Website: lowes
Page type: order-tracking
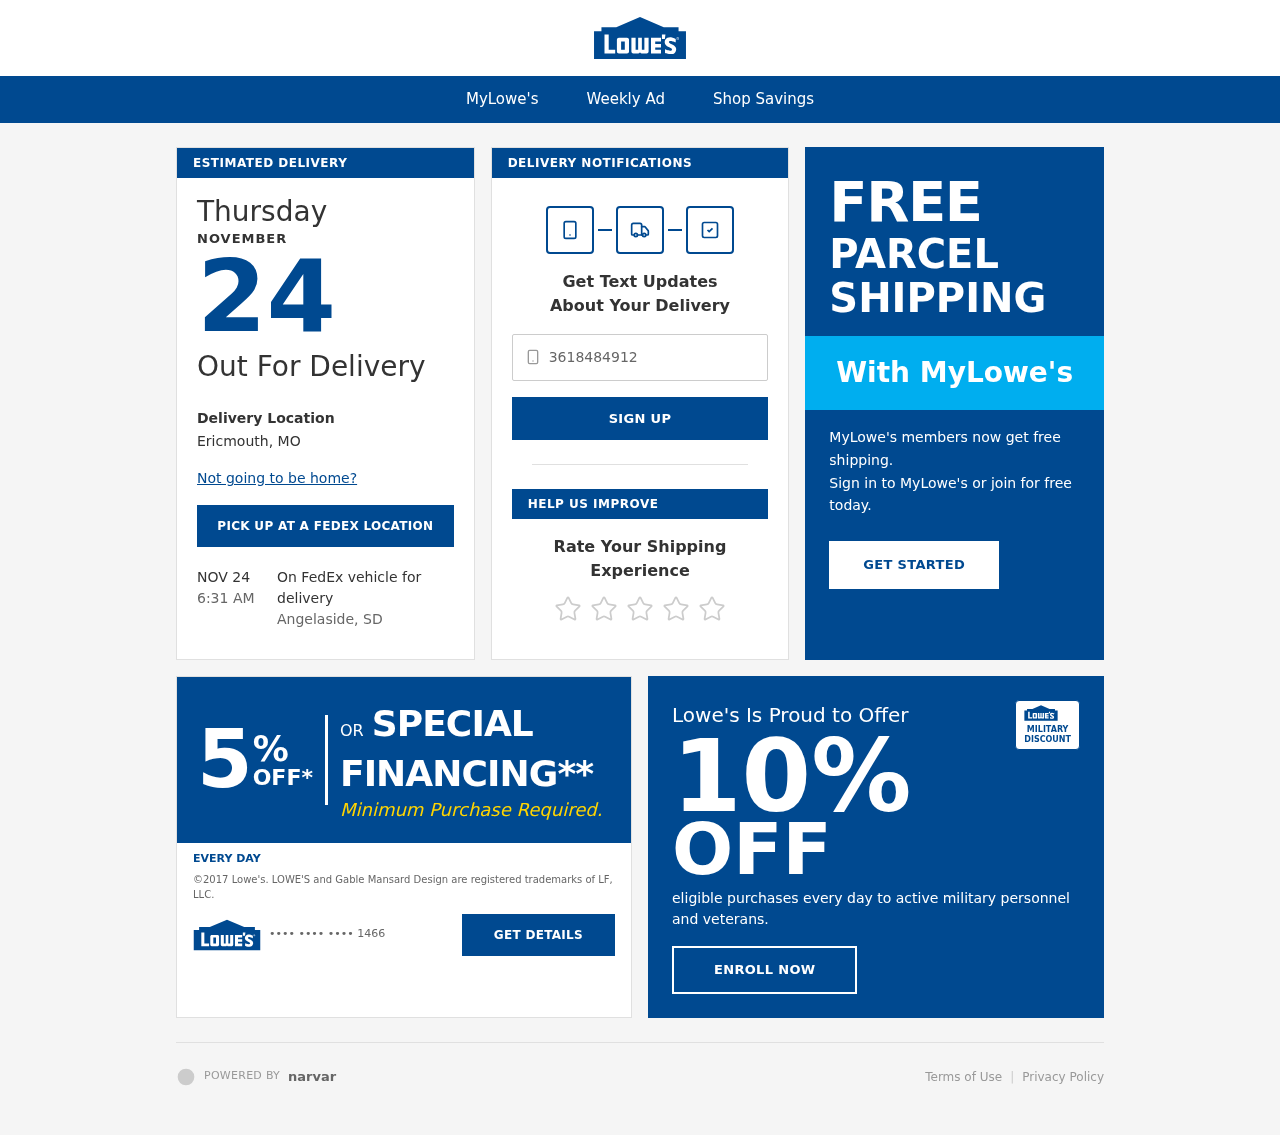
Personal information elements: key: PII_CARD_LAST4
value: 1466
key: PII_PHONE
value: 3618484912
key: PII_CITY_STATE
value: Ericmouth, MO
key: PII_CITY_STATE2
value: Angelaside, SD
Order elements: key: ORDER_DELIVERY_DATE
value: NOV 24
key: ORDER_DELIVERY_DATE
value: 6:31 AM
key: ORDER_DELIVERY_DATE
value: NOVEMBER
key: ORDER_DELIVERY_DATE
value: Thursday
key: ORDER_DELIVERY_DATE
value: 24